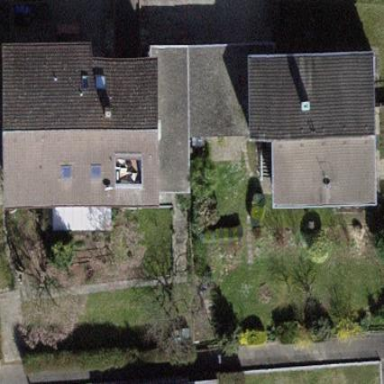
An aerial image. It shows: Group of garages.